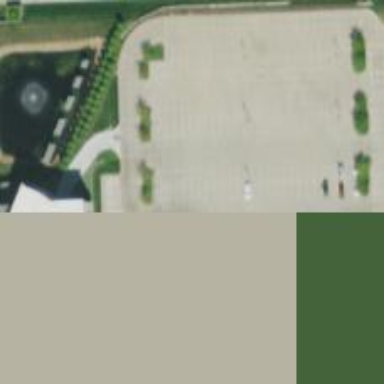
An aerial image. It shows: Parking area.